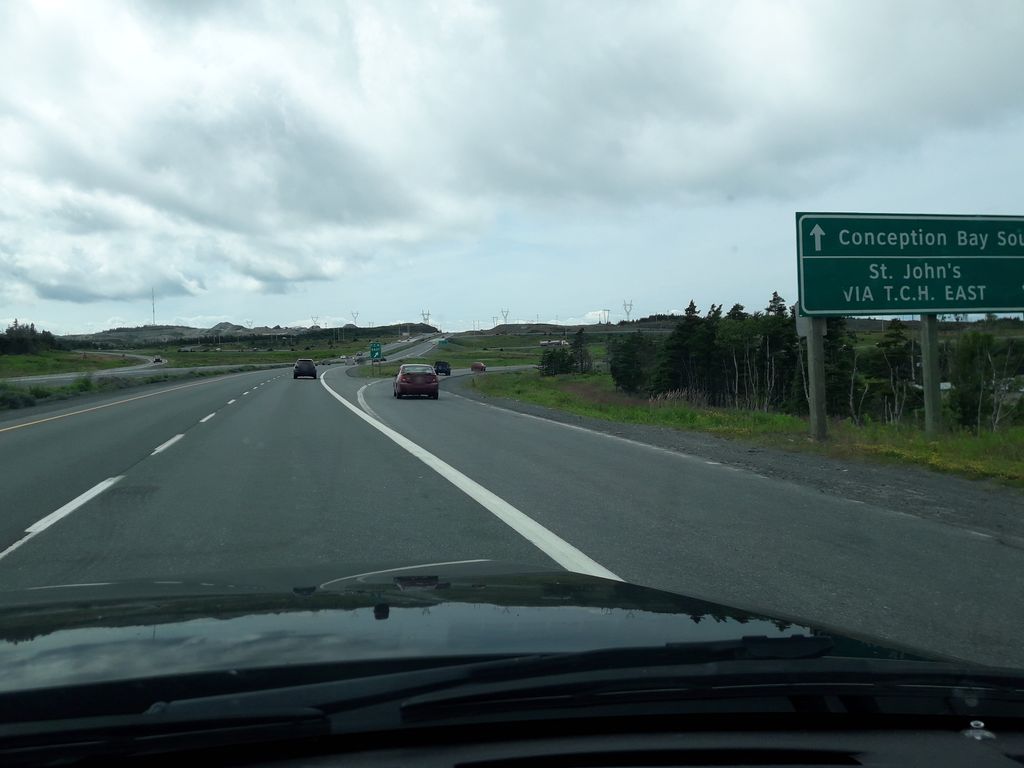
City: st_johns